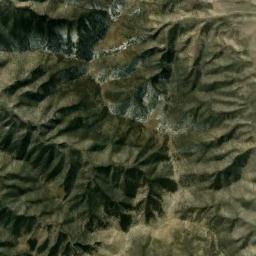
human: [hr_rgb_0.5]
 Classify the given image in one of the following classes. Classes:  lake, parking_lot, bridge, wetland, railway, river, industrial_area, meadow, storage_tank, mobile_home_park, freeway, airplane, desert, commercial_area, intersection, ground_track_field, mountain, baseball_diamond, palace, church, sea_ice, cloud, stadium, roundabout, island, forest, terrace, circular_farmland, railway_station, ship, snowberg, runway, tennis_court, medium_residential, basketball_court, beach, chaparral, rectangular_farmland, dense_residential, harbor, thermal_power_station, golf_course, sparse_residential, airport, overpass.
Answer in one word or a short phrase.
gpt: mountain